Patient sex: F
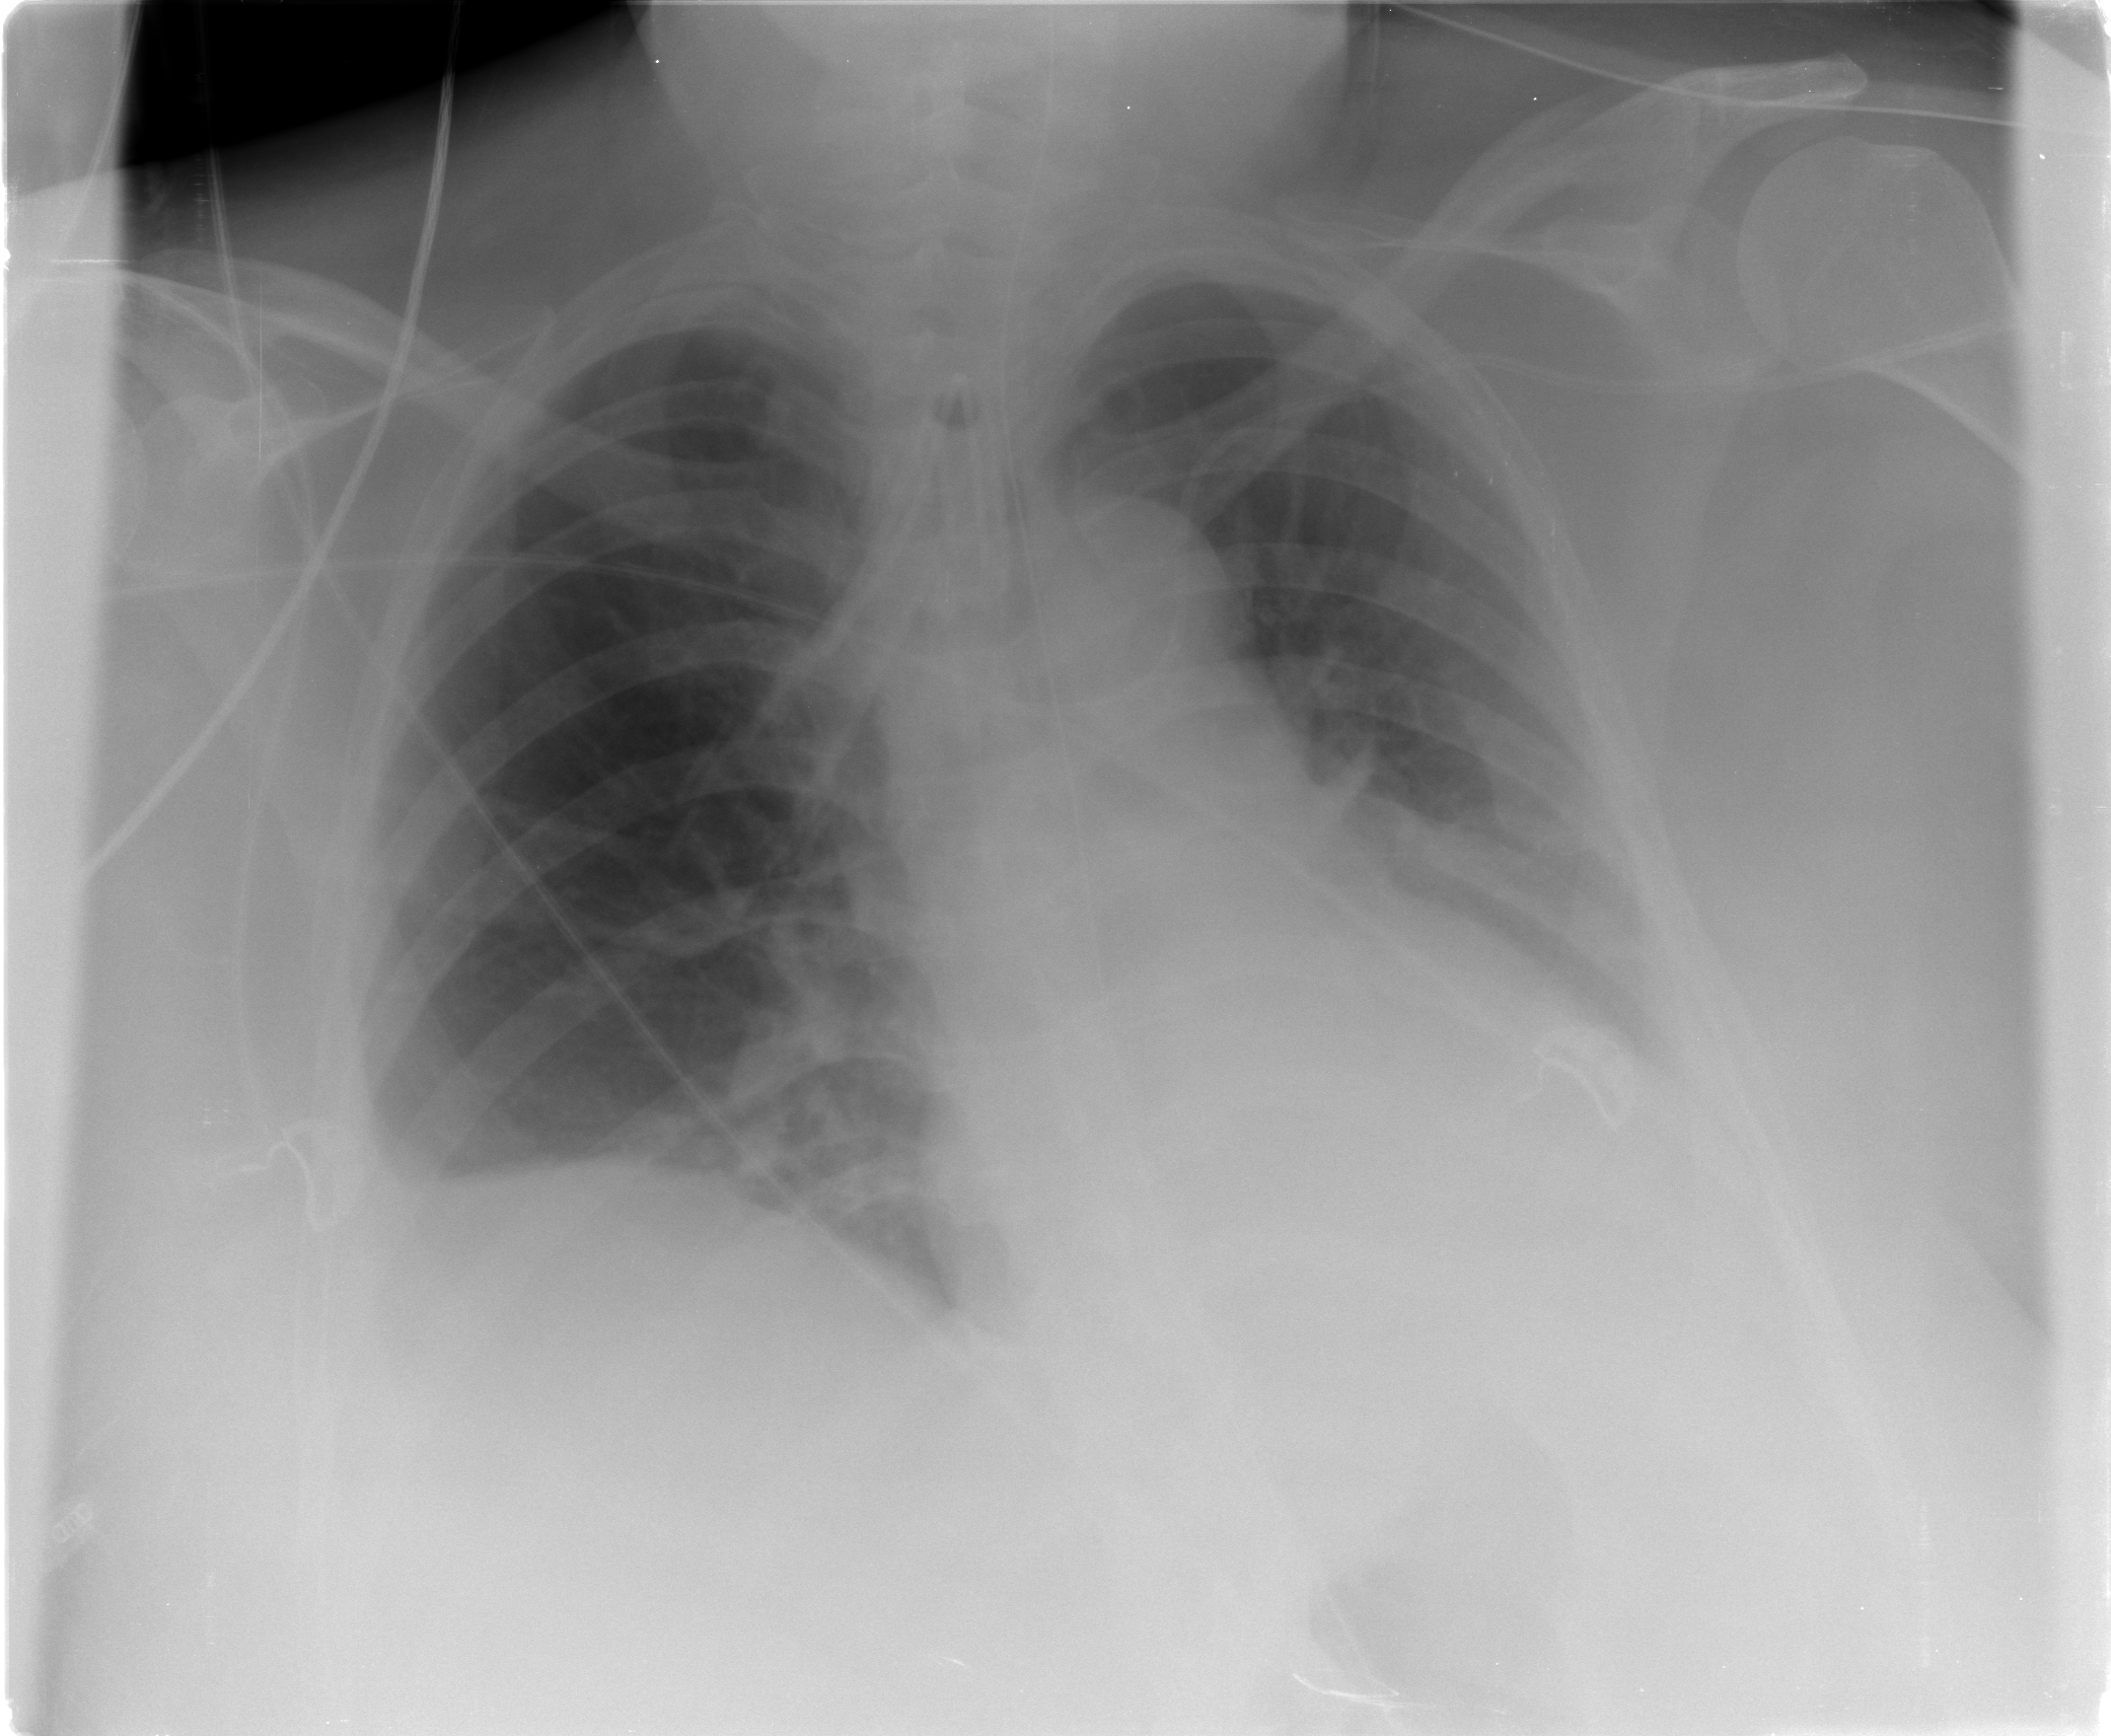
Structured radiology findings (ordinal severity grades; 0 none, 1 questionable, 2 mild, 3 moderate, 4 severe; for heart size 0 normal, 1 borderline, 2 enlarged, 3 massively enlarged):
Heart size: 2
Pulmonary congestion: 2
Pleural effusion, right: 2
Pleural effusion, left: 2
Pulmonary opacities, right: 0
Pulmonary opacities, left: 0
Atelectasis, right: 2
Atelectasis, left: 2